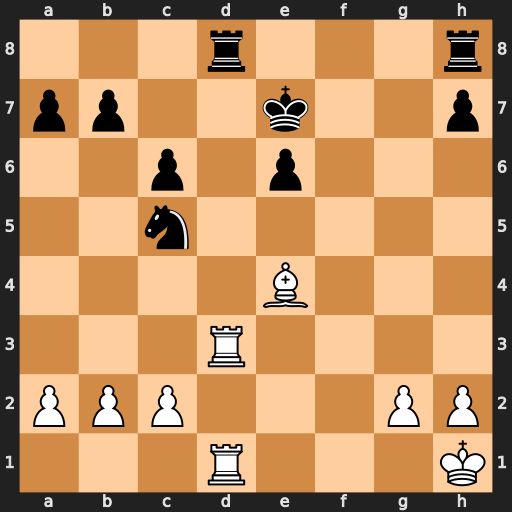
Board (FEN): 3r3r/pp2k2p/2p1p3/2n5/4B3/3R4/PPP3PP/3R3K
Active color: w
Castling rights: -
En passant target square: -
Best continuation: Rxd8 Rxd8 Rxd8